Question: I need to update local db on device with content stored in the external db via internet. This app will be used for making the orders, so the prizes of items must be actual for all the time. At the moment, I have smth like starting screen when we see nice pictures with progress bar and some kind of announcements. Firstly I take from external server the version of db and If it's equal to local version I go to menu screen. If it's not equal I update my local db and then go to the main manu. This screen is only opened when we lunching the app.
I describe how I see WP lifecycle
The application is lunching only first time and to get lunching event next time we need to close app by back button and not always it works like that. I'm not sure but I think when we very quickly start app and close it, the app is deactivated not closed.
When user goes to other app, our app goes to dormant state and when we go to our app back it will be activated (not lunched)
Here is the picture which shows application lifecycle

I took this picture from this site:<URL>
And my question is when we should update our app?
We can't give a chance to make an order with older data(prizes/products).
User can keep our app for weeks in dormant state and in meantime the prize can goes up or down. On the other hand when we would check for updates every time when our app become activated we create a lot of traffic and It would be awkward for user. ( the user is so important person here, because he would be play with it).
What you think about informing app about updates by sending push notification. When the app gets notification, it just showing the update screen and make the job ;) I think It would be the best way, because the app don't need to ask for updates server every time and we don't miss any new content.
Any suggestion and points of view, how would you solve this problem will be priceless for me.
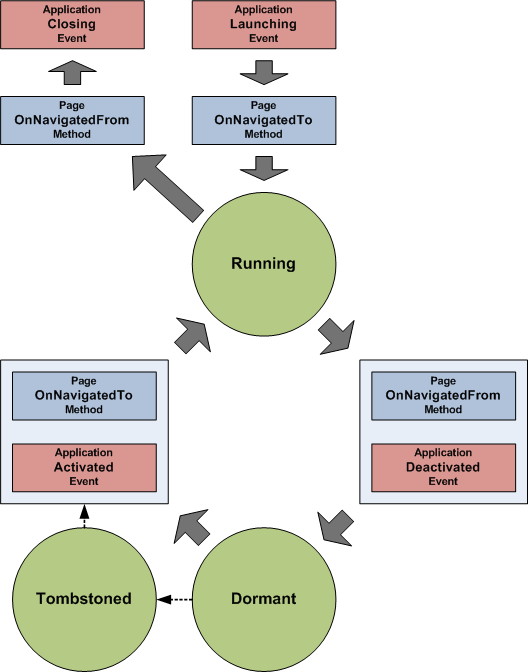
Answer: What a great question: When should you update data on the client to ensure that it's always up to date for the person using the app?
Unfortunately, there is no absolute answer to this question that will cover all scenarios for everybody.
It's easiest to handle this situation if price changes happen on a predictable basis, such as overnight or at certain times, and/or on certain days of the week.
If we know that prices only change at certain times of day (or week) we can limit unnecessary network traffic (and therefore delays in using the app) by just checking if we haven't checked since the last time that prices may have changed.
If building an app using Silverlight technologies (which will be the case if targeting 7.X, 8.0 & possibly 8.1) then you should check on app start up when either the Launching or Activated events are fired.
Of course the price may be changed while the app is in use. In this situation you could send a push notification to the app while it is running to tell it to update the data. You may also need to handle the situation where a purchase is attempted but such a notification hasn't been received or yet been acted upon. More on that below.
It is not possible to send a message to such an app when it is not running to have it automatically trigger getting the latest data.
If you want to check in the background (when the app is not running) then you'll need to use a Periodic Background Agent which can download the latest data ready for when the app is next used.
If building an app for Windows Phone 8.1 and using the new application framework (i.e. not Silverlight) then it is possible to trigger a background task to download the latest data from a notification message. You may also want to trigger checking on device starting in case any notifications were missed when the device was not on.
On app start-up you should check for the latest data after an activated or resuming event to check when navigating to (starting) the app.
With any of the above techniques, you can't be sure that the app will have received a message to notify it to update the data, or run the background task to check for the latest data or even been able to get to the server to get the latest data when the app is not running. This is why it makes sense to check on start-up in addition to any checking that is done in the background.
Ultimately, if the price can be changed at any time and the latest price must be used/honoured, it will be necessary to check that the values which are being used on the client with the latest server prices and products when a purchase is actually made. (In reality you'll probably be checking this anyway to make sure that a product that is discontinued or out of stock is not being ordered.)
This should be in addition to any other work that is done to synchronize data at other times.